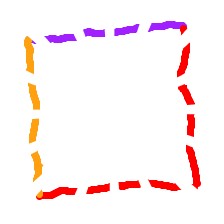
Shape: square